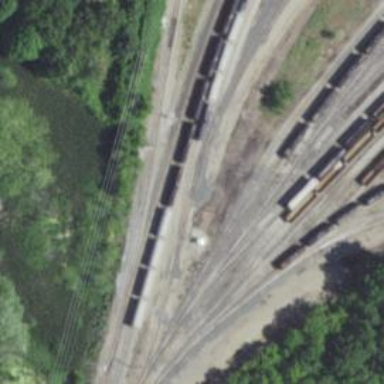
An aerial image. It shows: Railway yard used for servicing trains.